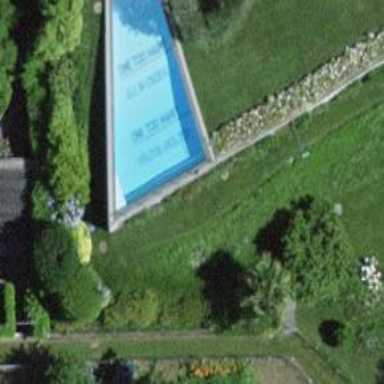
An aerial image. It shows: Swimming pool located in leisure land.